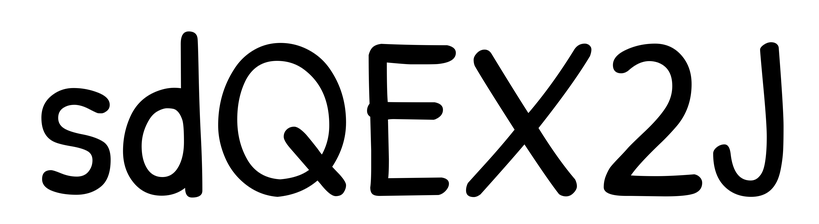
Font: PatrickHand-Regular